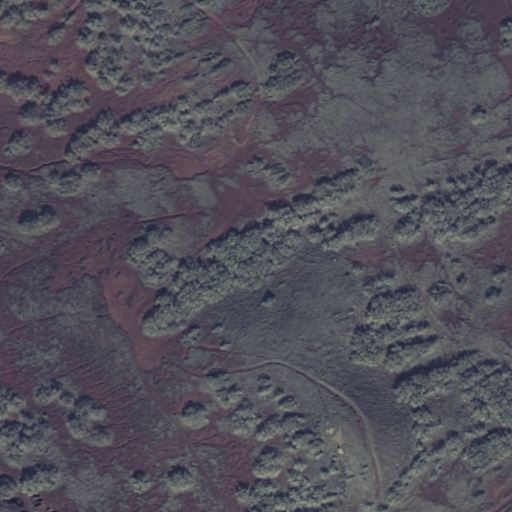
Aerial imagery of mountain in Hawaii named Nāpu‘ukūlua containing only unknown